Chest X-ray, PA view. Patient: 73 years old, sex M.
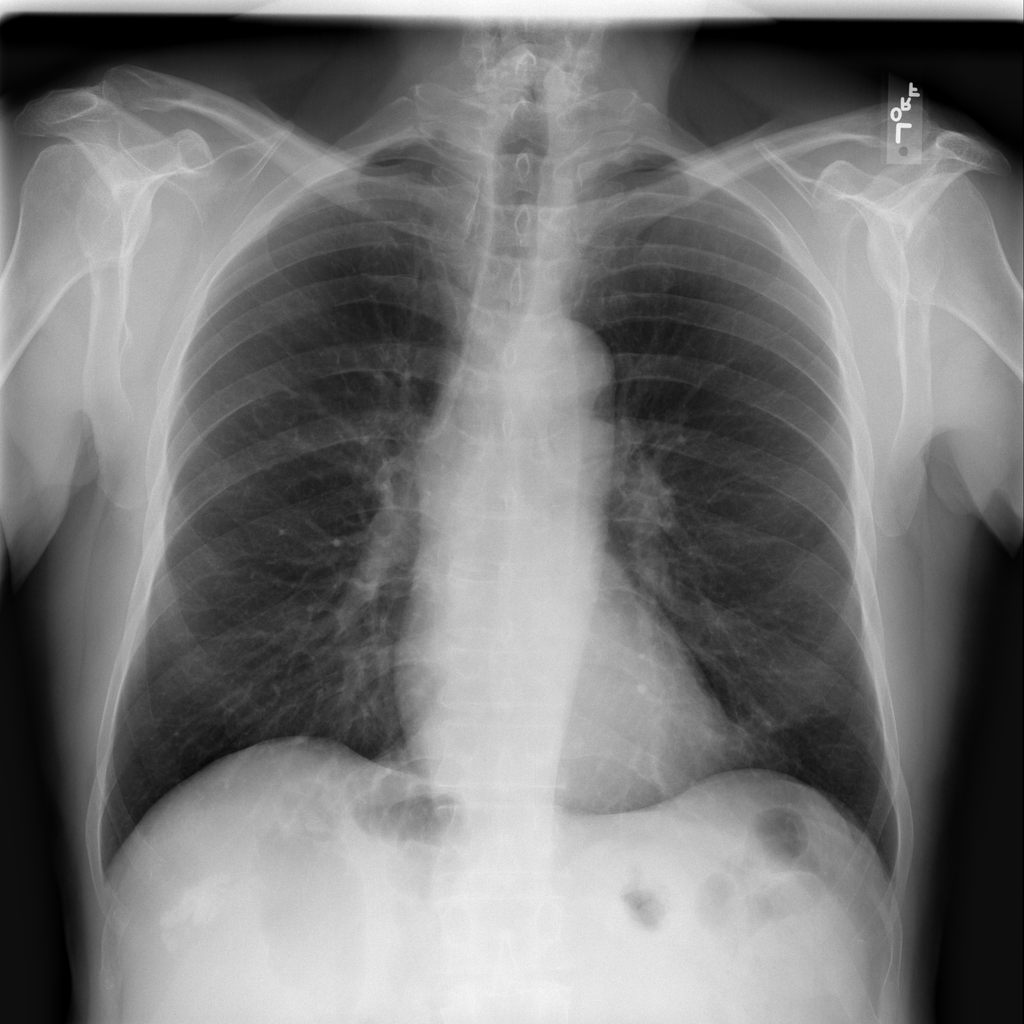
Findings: No Finding